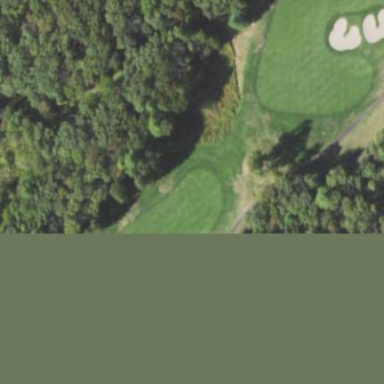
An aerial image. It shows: Area of rough grass used for golf.